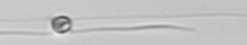
Label: Chaetoceros_similis